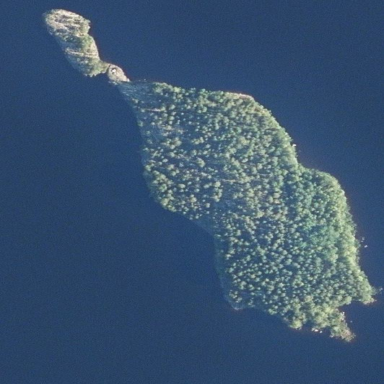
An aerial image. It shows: Islet.